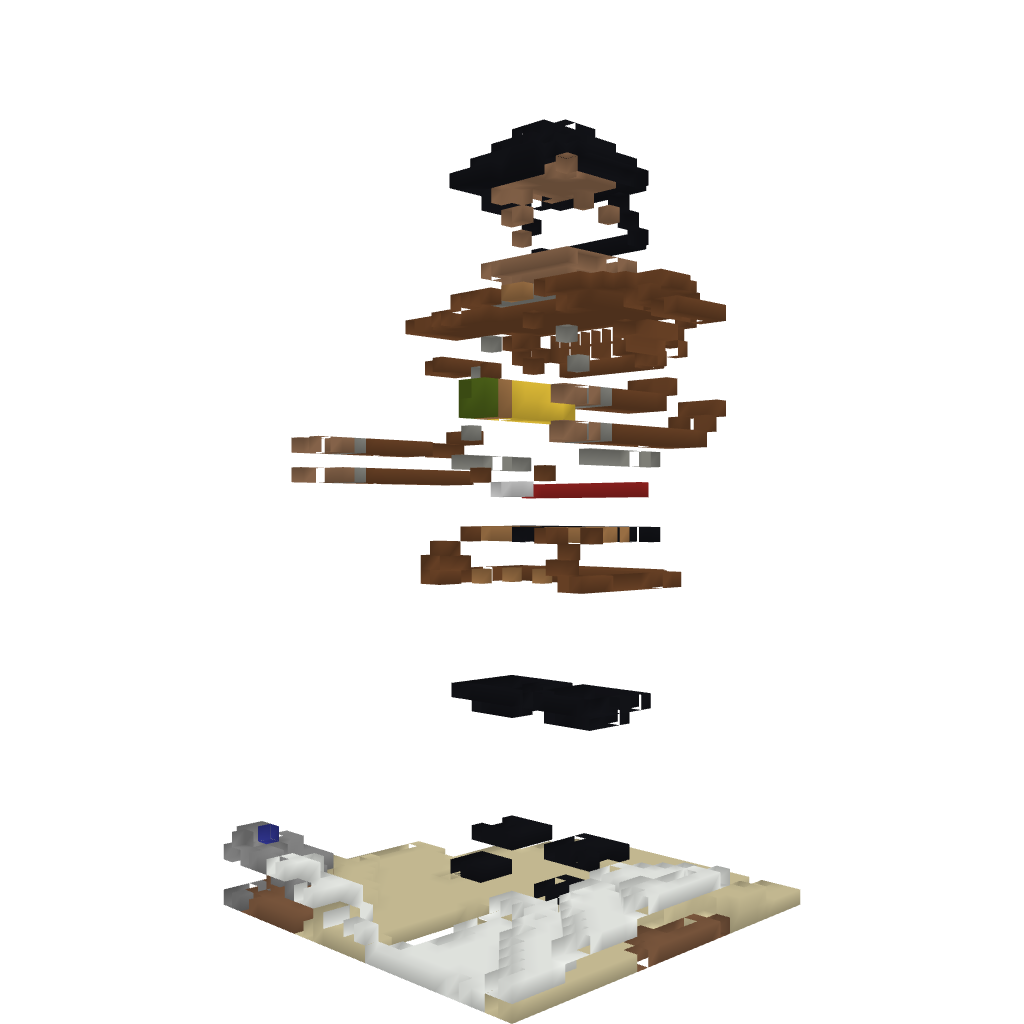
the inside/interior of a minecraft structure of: Dr Who